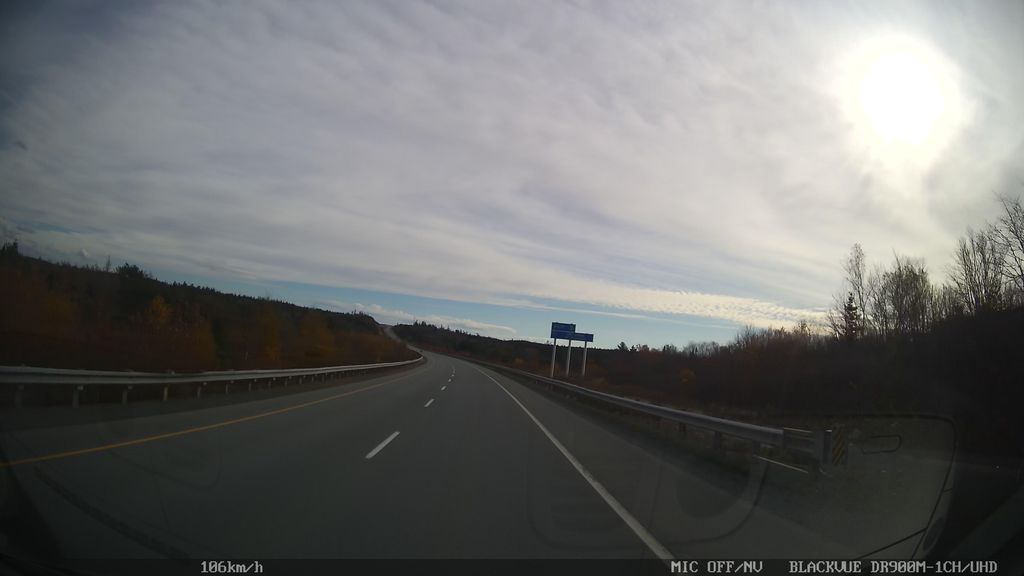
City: halifax